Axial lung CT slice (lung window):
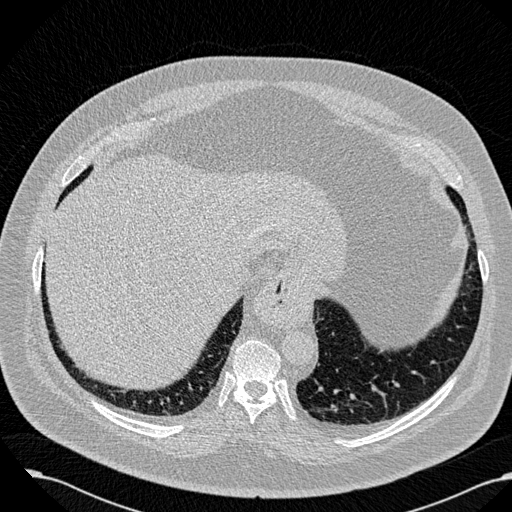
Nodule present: no